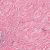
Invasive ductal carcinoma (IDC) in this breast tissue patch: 0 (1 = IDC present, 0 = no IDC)